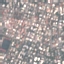
Land use / land cover: Residential